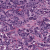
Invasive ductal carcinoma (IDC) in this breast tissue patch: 1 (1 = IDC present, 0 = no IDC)